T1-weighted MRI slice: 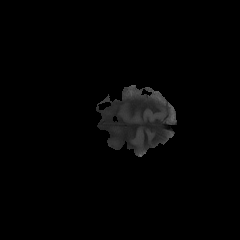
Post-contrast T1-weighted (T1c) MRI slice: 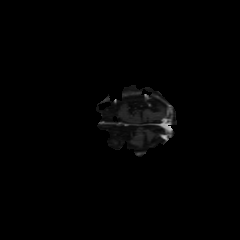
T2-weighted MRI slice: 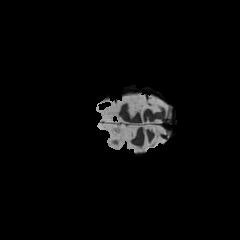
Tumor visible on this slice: no